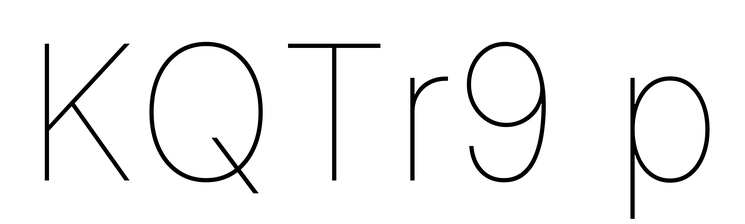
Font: Inter_Thin